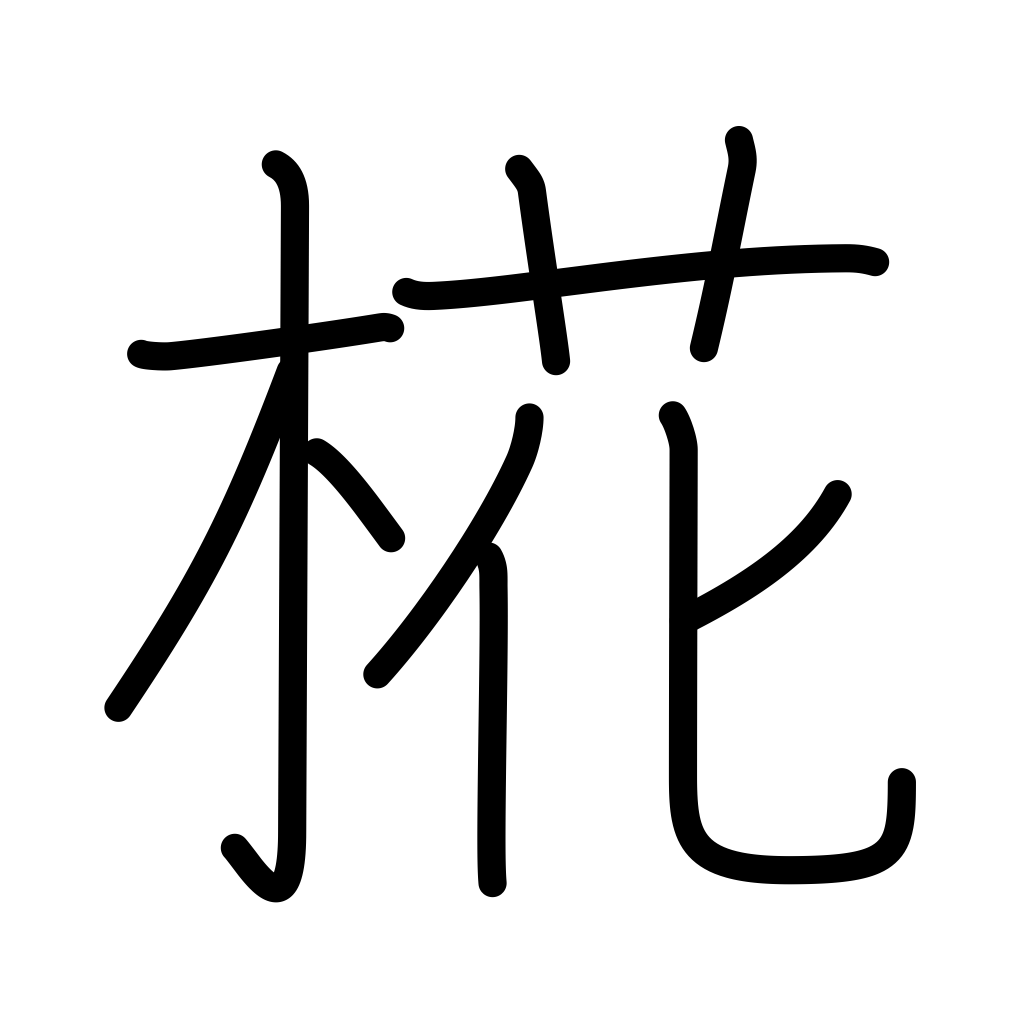
Meaning: autumn foliage, birch, maple